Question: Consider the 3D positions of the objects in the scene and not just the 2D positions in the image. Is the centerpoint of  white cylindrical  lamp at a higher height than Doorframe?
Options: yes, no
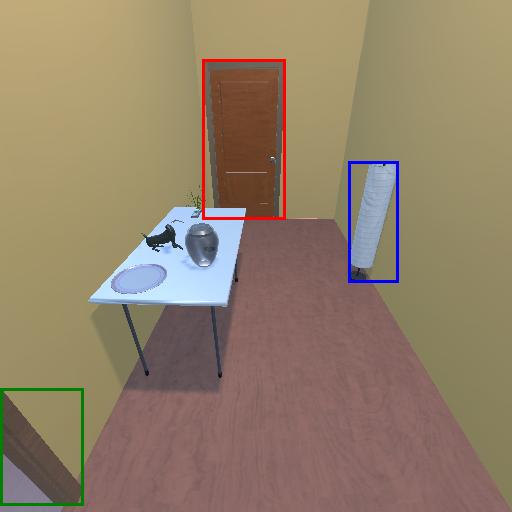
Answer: yes